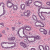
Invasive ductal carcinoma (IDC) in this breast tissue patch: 0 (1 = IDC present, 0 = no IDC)